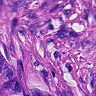
Metastatic tissue present: yes